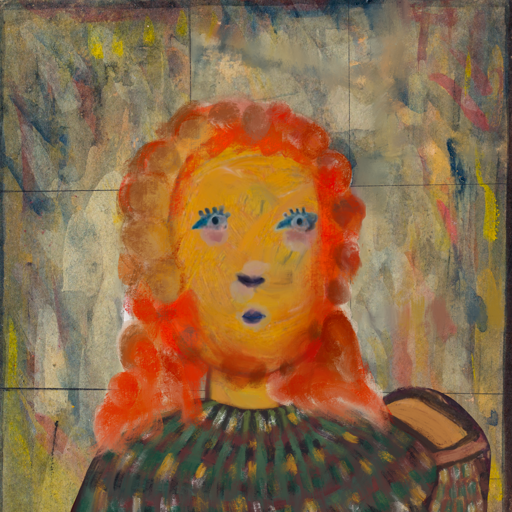
Background: GypsyMother, Head And Neck Front: After_Raid, Face Front: Hill_Girl, Bust: After_Raid, Hair Front: Rupkatha, Head Accessory: Blank, Second Necklace: Blank, Necklace: Blank, Baby: Blank